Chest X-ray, PA view. Patient: 34 years old, sex F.
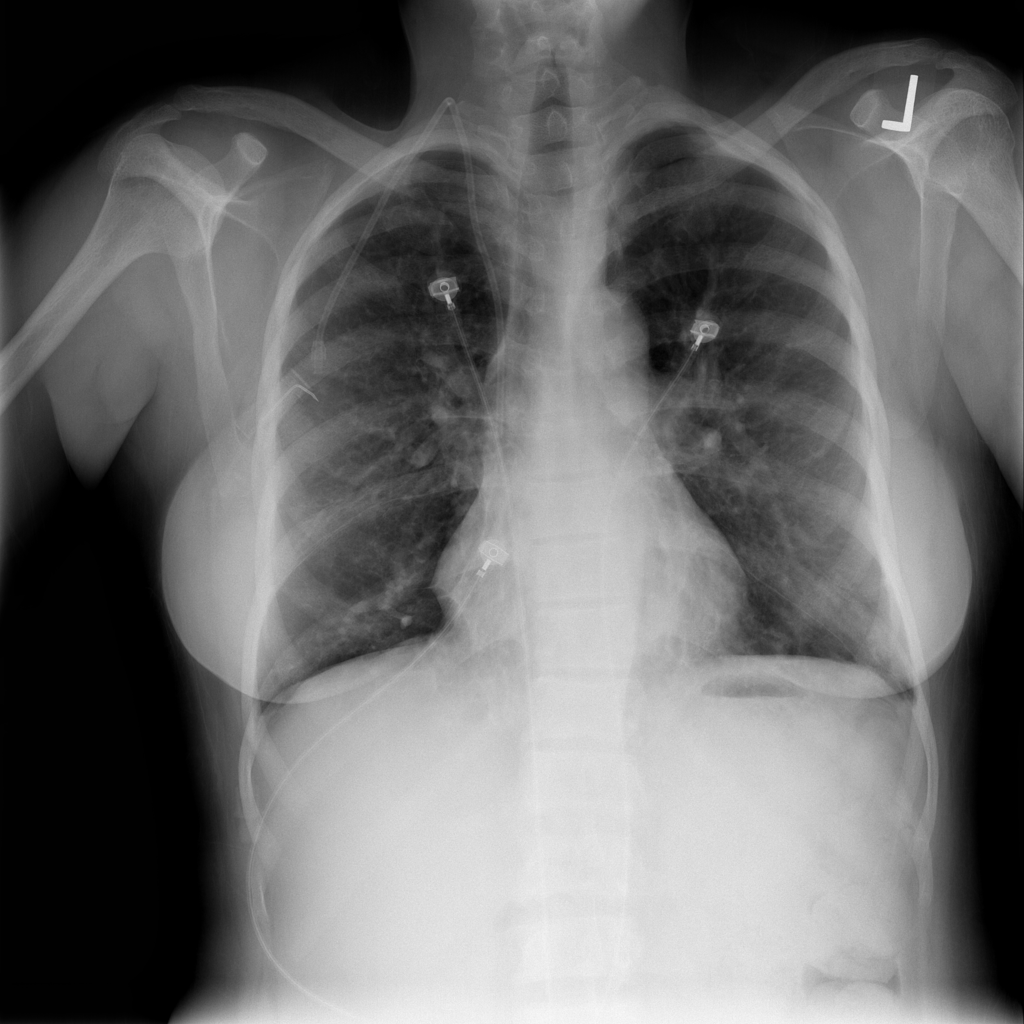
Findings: Infiltration